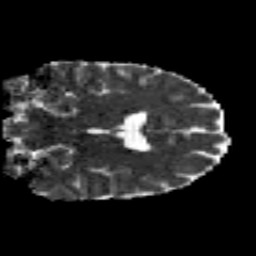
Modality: MD
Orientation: coronal
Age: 25
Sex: female
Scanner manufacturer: siemens
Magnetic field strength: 3 T
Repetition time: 8.8 s
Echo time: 0.085 s